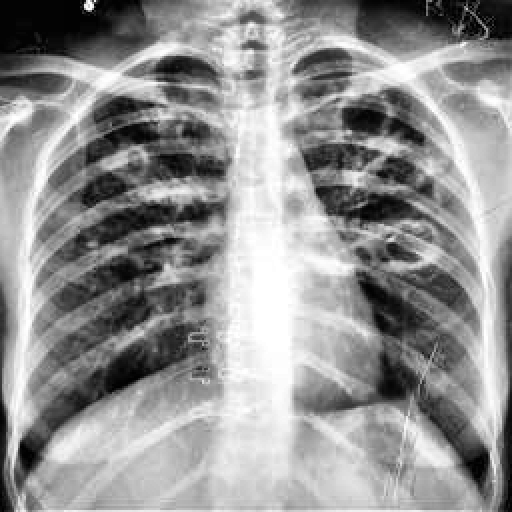
Finding: TUBERCULOSIS